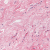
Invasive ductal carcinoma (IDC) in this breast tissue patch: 0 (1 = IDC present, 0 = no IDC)